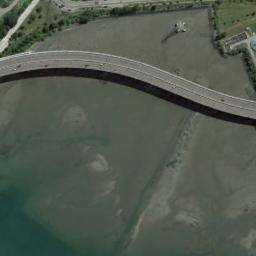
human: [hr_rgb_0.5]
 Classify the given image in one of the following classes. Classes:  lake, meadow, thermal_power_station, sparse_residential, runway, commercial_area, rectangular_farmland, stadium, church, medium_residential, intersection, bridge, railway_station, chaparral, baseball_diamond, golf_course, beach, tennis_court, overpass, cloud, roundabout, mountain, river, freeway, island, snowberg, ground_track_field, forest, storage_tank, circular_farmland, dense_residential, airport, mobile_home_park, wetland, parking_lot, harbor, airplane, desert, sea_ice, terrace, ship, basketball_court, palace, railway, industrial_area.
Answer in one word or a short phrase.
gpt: bridge